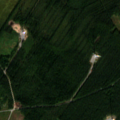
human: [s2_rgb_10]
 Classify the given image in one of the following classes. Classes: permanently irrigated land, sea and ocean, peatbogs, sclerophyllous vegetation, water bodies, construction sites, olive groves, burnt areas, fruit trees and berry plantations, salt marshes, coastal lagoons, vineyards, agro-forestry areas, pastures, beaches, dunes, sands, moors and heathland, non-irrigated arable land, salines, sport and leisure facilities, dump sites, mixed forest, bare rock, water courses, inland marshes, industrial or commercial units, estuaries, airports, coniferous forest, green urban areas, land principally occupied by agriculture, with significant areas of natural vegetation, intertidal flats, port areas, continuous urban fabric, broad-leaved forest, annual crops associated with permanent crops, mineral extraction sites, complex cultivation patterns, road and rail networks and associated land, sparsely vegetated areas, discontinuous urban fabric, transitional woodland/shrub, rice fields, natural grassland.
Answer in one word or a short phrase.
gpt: coniferous forest, mixed forest